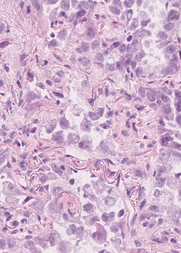
Tumor epithelial tissue: yes
Tumor-associated stroma tissue: yes
Normal tissue: no